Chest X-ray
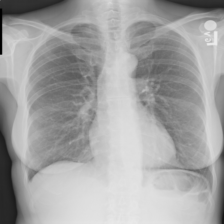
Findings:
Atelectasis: negative
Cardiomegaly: negative
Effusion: negative
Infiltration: negative
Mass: negative
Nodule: negative
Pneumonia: negative
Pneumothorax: negative
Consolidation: negative
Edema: negative
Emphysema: negative
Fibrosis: negative
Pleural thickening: negative
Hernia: negative